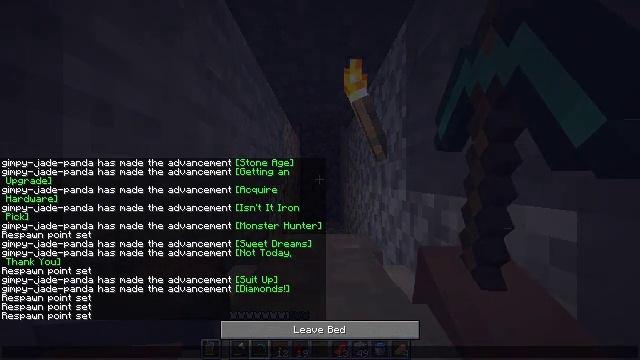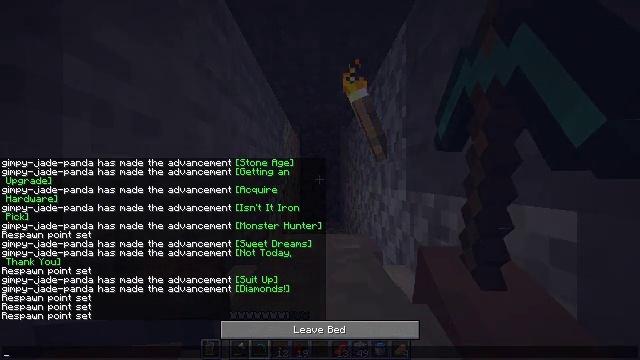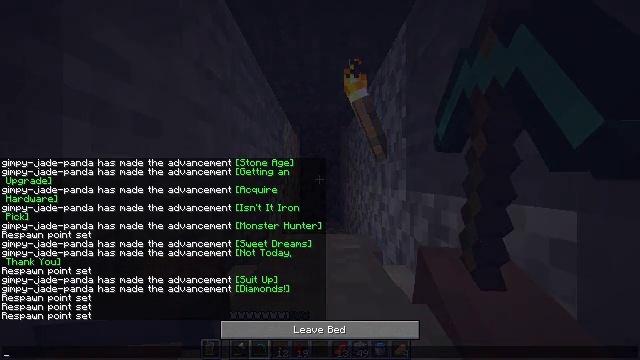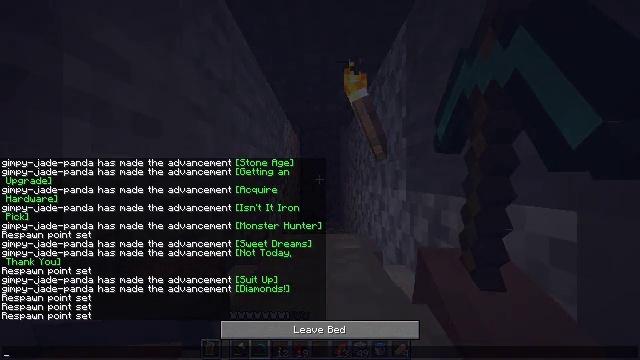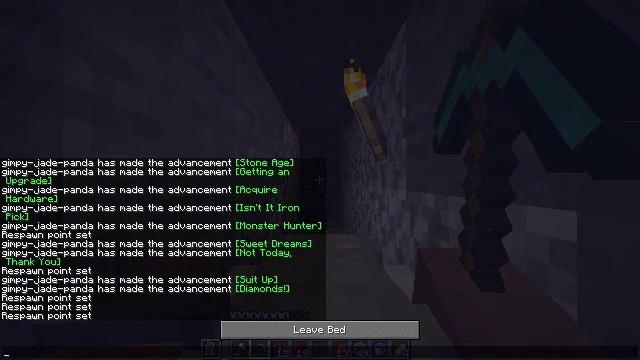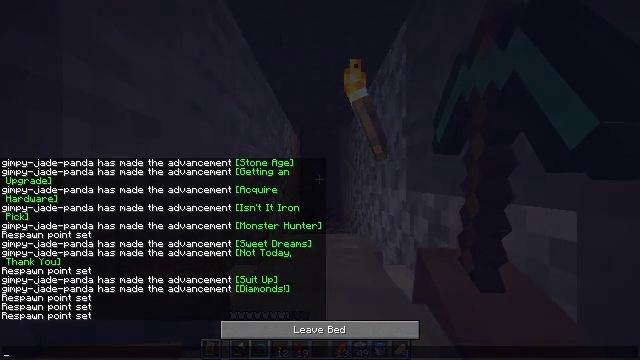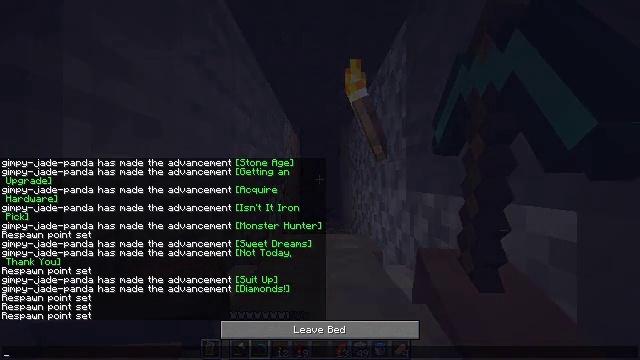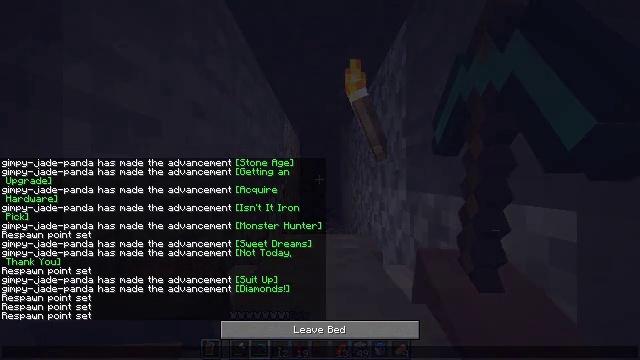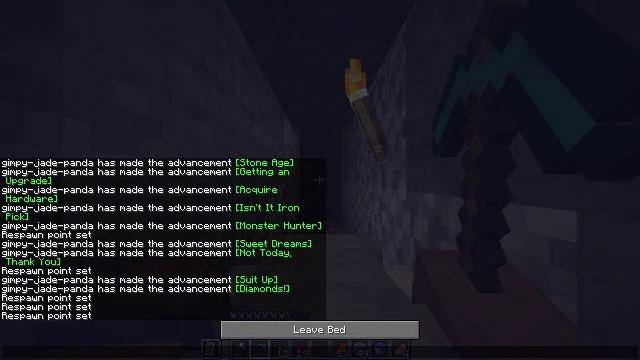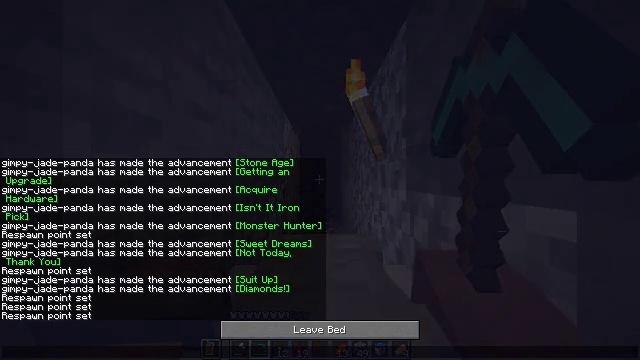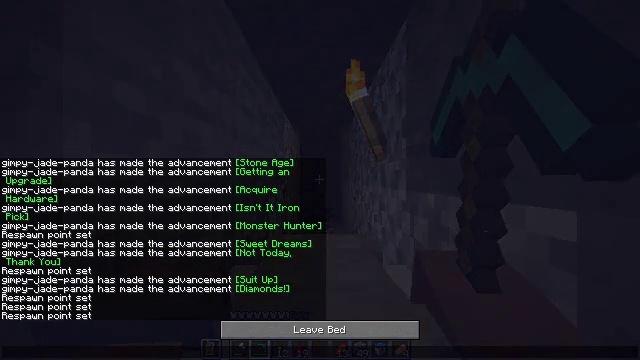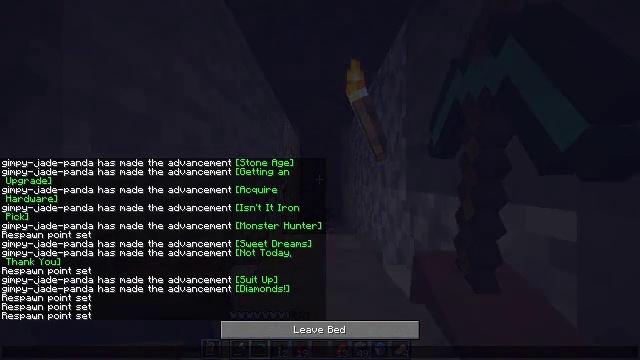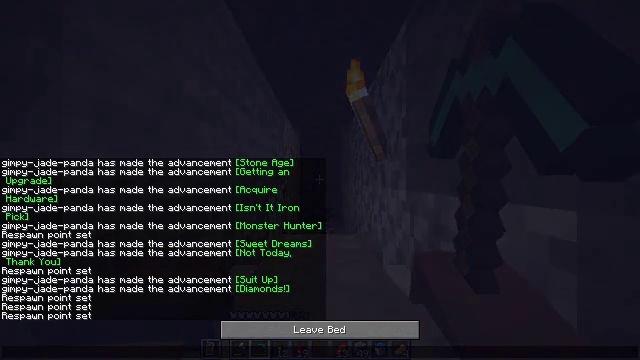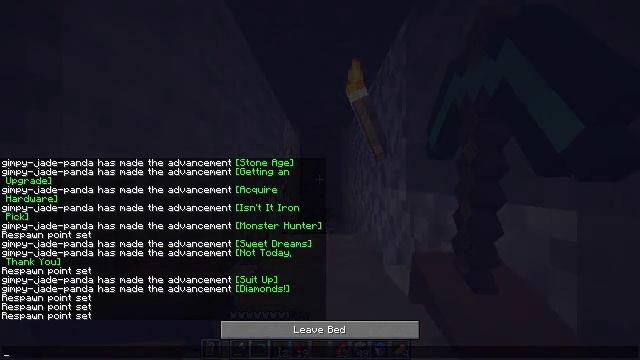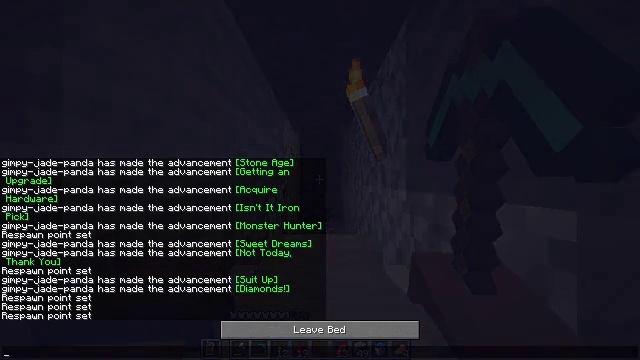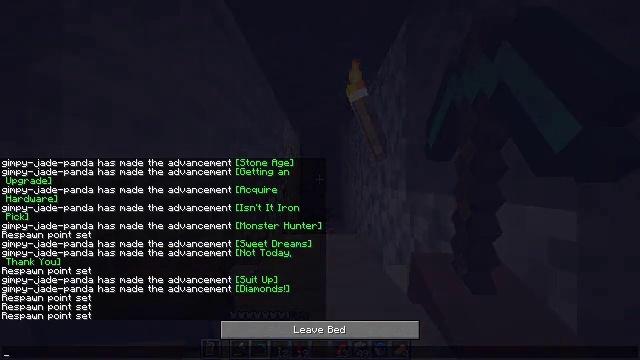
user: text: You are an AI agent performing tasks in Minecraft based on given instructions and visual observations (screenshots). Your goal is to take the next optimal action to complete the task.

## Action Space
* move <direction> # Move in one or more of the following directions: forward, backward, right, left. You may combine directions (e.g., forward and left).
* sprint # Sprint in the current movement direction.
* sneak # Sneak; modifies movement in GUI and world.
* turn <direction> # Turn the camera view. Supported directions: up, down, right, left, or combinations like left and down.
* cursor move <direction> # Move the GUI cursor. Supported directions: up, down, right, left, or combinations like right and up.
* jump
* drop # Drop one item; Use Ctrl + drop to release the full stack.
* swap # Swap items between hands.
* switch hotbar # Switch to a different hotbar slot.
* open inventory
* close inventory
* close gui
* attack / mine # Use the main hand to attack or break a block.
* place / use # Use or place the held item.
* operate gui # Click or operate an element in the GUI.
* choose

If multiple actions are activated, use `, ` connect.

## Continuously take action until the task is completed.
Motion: motion action
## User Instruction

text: Break the white bed to relocate it.
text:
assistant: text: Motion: no_op
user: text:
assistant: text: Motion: no_op
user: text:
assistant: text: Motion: no_op
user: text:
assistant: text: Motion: no_op
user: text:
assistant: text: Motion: no_op
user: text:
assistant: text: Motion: no_op
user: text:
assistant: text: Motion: no_op
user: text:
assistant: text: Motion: no_op
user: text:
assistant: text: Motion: cursor move right
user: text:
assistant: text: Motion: cursor move right
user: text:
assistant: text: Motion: cursor move right
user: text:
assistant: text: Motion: no_op
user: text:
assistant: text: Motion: no_op
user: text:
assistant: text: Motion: no_op
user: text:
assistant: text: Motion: no_op
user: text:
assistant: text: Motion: no_op
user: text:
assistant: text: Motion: no_op
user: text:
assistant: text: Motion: no_op
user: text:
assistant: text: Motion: close gui
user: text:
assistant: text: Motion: no_op
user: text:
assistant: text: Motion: no_op
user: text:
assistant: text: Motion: no_op
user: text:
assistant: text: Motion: no_op
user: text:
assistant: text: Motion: no_op
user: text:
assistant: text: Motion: turn right and down
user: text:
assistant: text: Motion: turn right and down
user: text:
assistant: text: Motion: turn right and down
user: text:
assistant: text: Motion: turn right and down
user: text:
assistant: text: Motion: turn down, attack / mine
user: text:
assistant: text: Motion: turn left and down, attack / mine